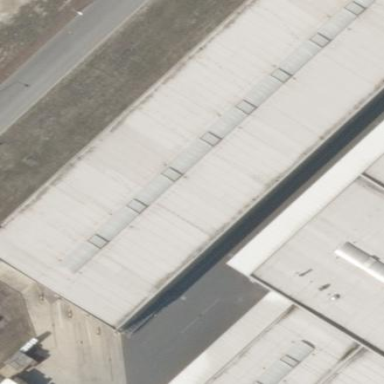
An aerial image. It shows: Warehouse.